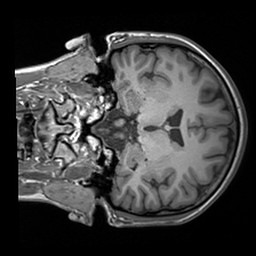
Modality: T1w
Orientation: coronal
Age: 22
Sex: male
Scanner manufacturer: siemens
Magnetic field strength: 3 T
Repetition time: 1.6 s
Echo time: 0.00236 s